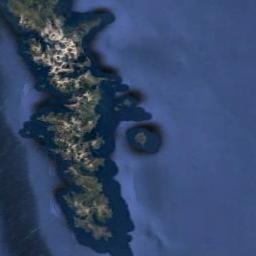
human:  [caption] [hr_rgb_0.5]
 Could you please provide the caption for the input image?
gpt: The long strip of green island divides the blue water into two parts, And the island has mountains with green plants .

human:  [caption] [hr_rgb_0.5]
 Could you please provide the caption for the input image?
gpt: The land on the island is uneven .

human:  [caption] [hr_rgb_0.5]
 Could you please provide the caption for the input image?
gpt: The island is surrounded by sea .

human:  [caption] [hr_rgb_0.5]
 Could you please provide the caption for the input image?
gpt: A big island and a small island have rugged terrain and the waters around the islands is light blue .

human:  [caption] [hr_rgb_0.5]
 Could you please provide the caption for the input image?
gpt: The green island with some reefs beside is on a blue sea .